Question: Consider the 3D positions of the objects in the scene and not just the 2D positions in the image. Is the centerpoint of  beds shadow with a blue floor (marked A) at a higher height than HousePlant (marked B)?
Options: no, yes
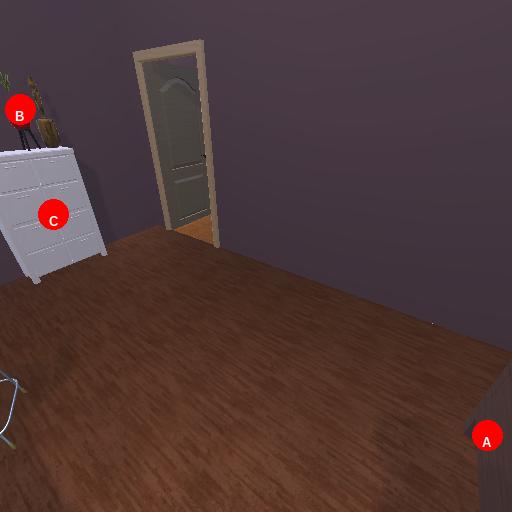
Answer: no